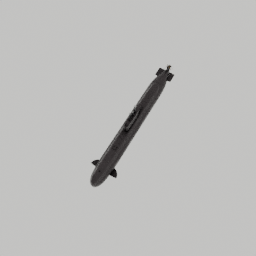
Label: mechanical